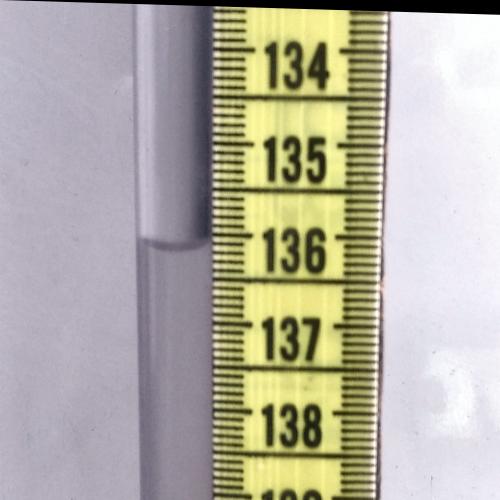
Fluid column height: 136.1 cm